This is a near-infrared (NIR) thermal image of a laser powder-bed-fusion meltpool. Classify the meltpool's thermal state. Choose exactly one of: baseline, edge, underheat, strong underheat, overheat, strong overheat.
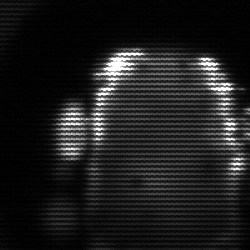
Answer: baseline